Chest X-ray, AP view. Patient: 73 years old, sex M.
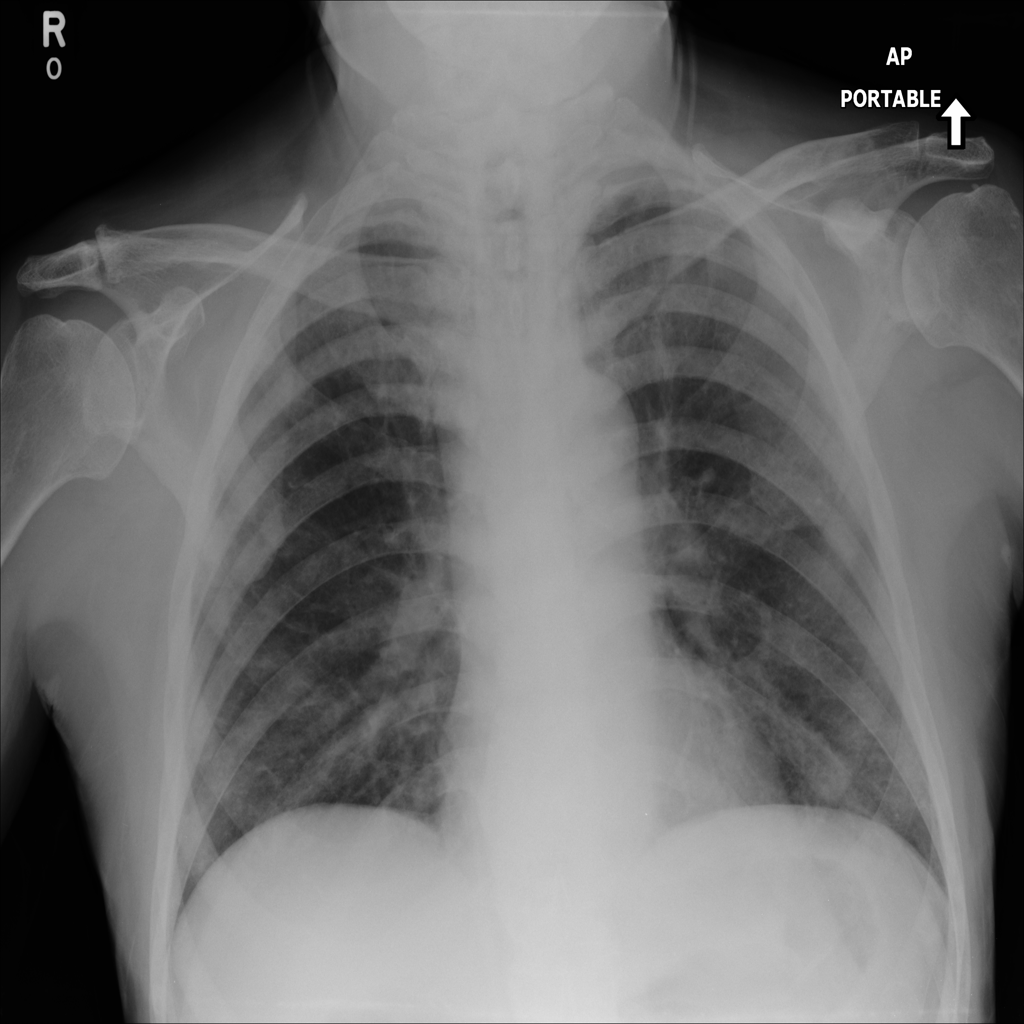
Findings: No Finding